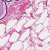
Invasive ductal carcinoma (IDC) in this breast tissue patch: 0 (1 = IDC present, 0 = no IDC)